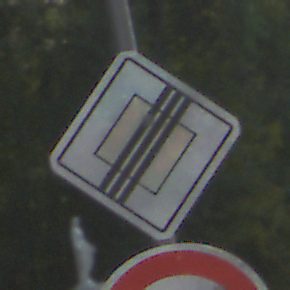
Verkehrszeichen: EndeVorfahrtsstrasse
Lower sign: Geschwindigkeit100
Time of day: MorningAfternoon
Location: Outdoor (Suburban)
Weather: Clear
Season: NotSpecified
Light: Natural